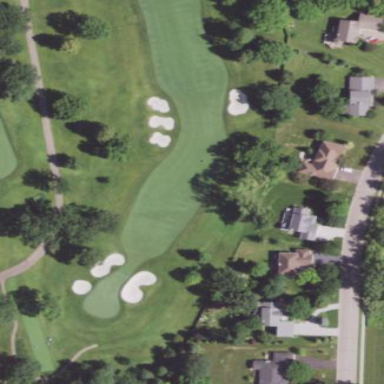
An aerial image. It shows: Grassy area designated as golf fairway.